Question: I've faced with an issue with IE6 & IE7 issue and I was hoping someone had a solution for me other than to not use IE6/7. The cost on the right needs to be on the same line as the label on the left. I'm only able to get to this to work in FireFox, but in IE7, for example, it places cost on the line below even though I'm using inline-block. An yhelp would be greatly appreciated
Note: I turned on borders so I could see what's happening...
Demo of my issue: <URL>
Here's a picture of how it renders in IE7.

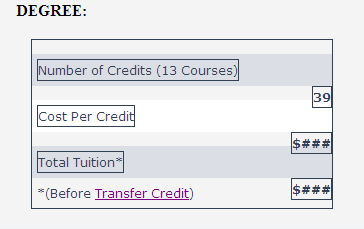
Answer: This link can help to solve it:
<URL>
The very least you need to make 'inline-block' work cross-browser (incl IE6/7) is:
'''
.my-inline-block {
display: inline-block;
*zoom: 1;
*display: inline;
}
'''
You may need to fix additional quirks; details and explanations are in the link...